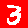
Digit: 3